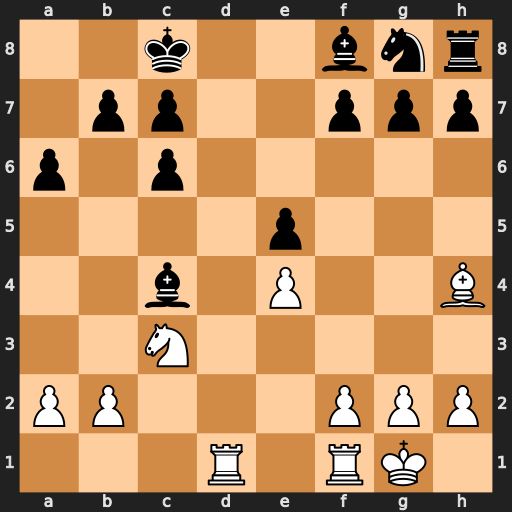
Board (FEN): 2k2bnr/1pp2ppp/p1p5/4p3/2b1P2B/2N5/PP3PPP/3R1RK1
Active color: w
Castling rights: -
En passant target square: -
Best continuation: Rd8#